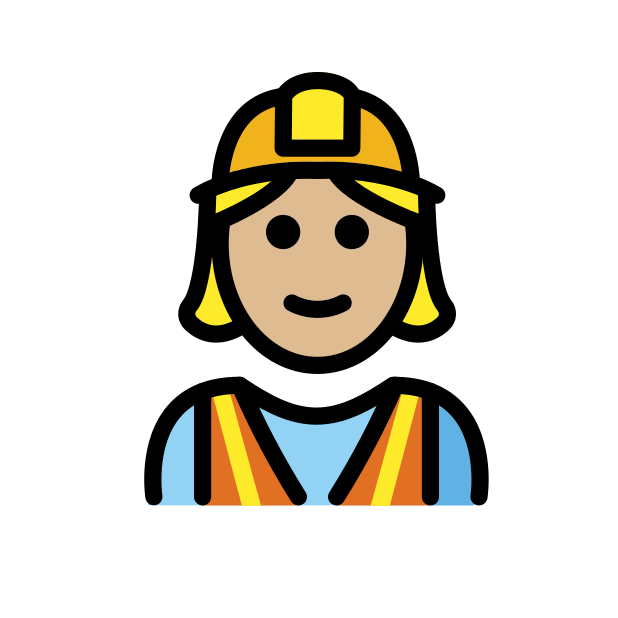
woman construction worker: medium-light skin tone